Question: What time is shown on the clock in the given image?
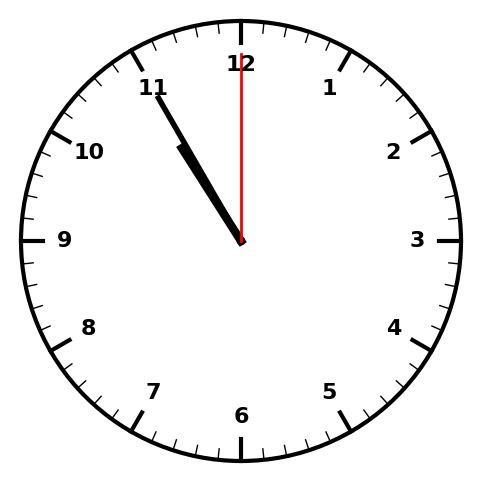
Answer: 10:55:00